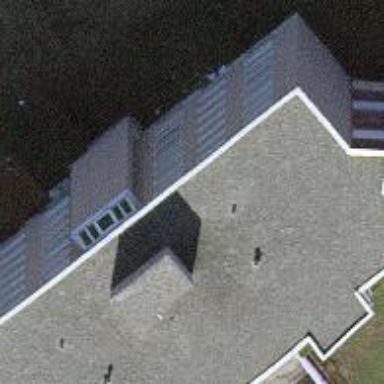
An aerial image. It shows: Residential building.